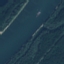
Land use / land cover class: River